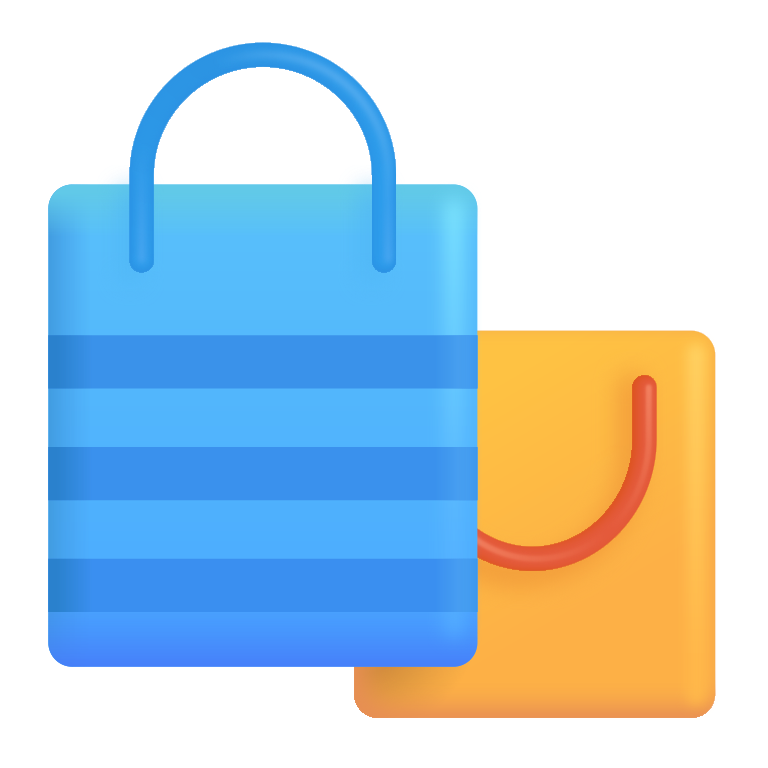
shopping bags color